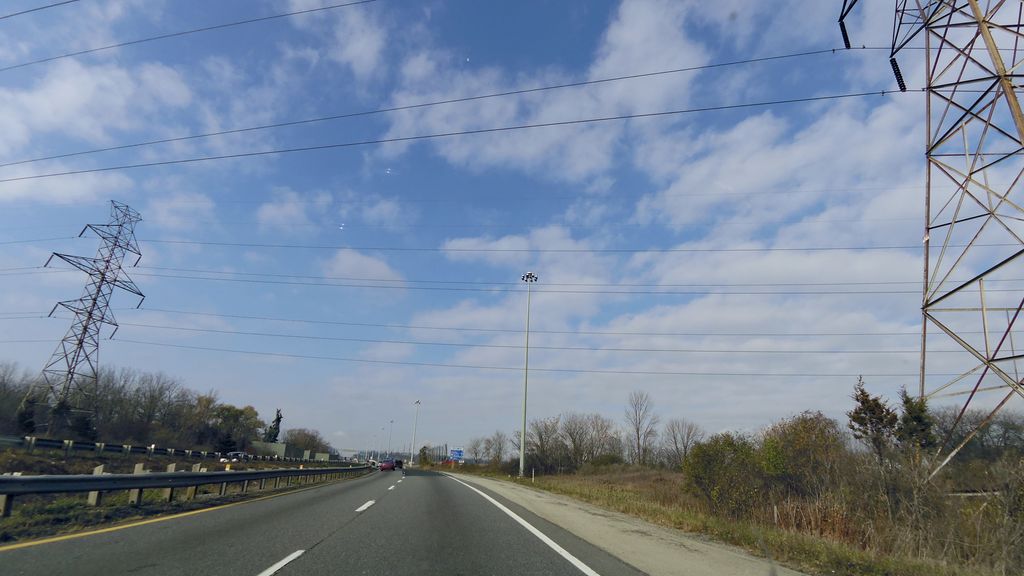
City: hamilton